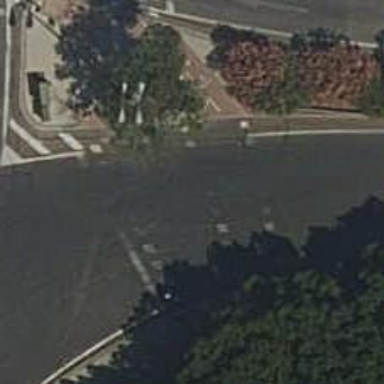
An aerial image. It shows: Traffic signals at road crossing.